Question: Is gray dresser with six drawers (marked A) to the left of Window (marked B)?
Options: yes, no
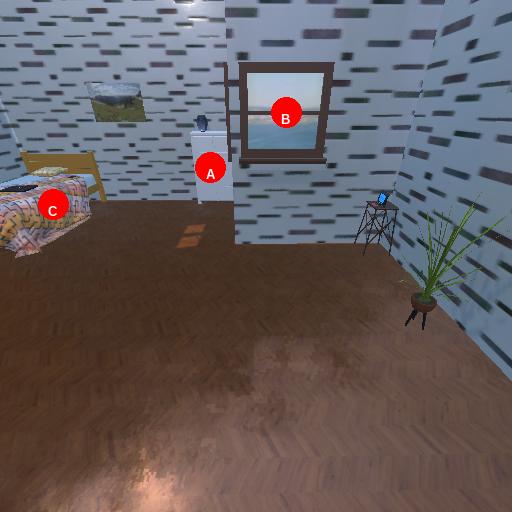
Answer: yes